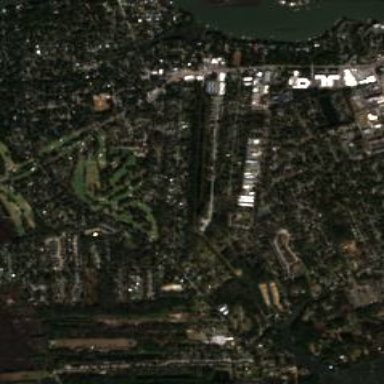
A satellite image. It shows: Golf course surrounded by greenery.